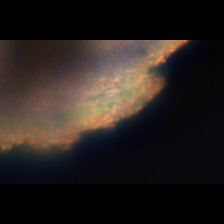
Taxon: Unknown_detritus
Group: Unknown